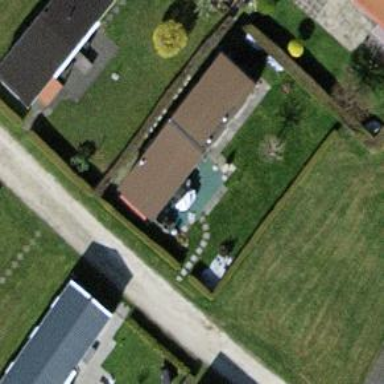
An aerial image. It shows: Static caravan.